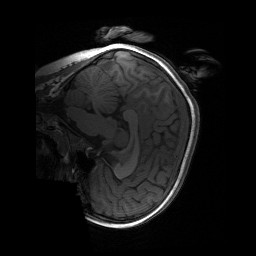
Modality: T1w
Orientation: sagittal
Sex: female
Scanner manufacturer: siemens
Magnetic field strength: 3 T
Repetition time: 1.9 s
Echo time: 0.00243 s